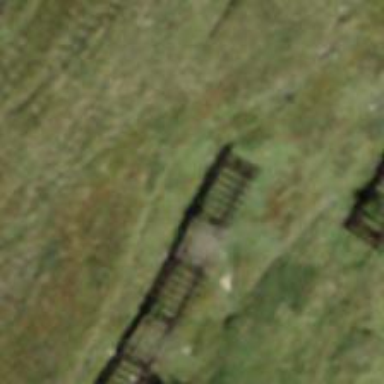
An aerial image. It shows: Snow fence that is man-made.